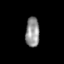
Tissue: skin
Cell type: Epithelial cells
Senescence score: 0.2381
Nuclear area (px): 404
Mean DAPI intensity: 146.223